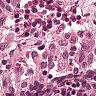
Metastatic tissue present: no